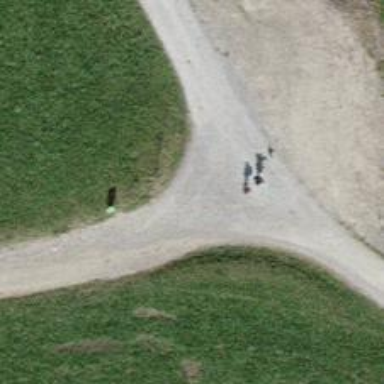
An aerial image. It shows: Gate.